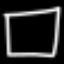
Label: square